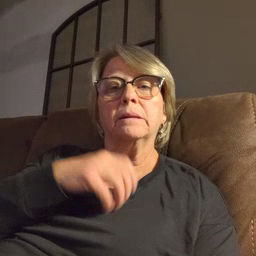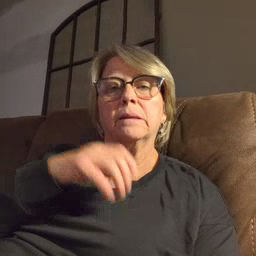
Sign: police